Question: So I am making a program here. It's a simple Hotel reservations program. This is how it is structured.
I'm having trouble passing info across forms. For example, I have a total amount qty being called in a new form's textbox and I am getting this System.Windows.Forms.TextBox, Text: $1,200.00.
So, I'm getting the amount alright but the rest of that garbage as well. :(
My code,
'''
Private Sub Form3_Load(ByVal sender As System.Object, ByVal e As System.EventArgs) Handles MyBase.Load
' Gives the first textbox focus
Me.ActiveControl = CCTypeComboBox
AmountTextBox.Text = Form2.TotalTextBox.ToString()
End Sub
'''

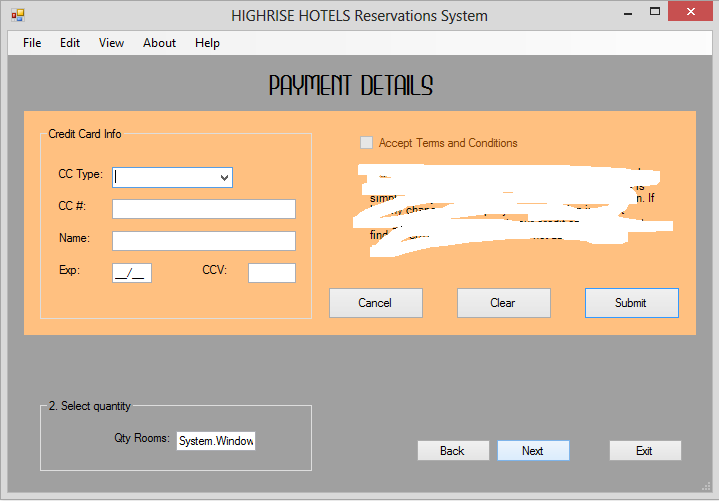
Answer: bingo! change:
'AmountTextBox.Text = Form2.TotalTextBox.ToString()'
to:
'AmountTextBox.Text = Form2.TotalTextBox.Text'